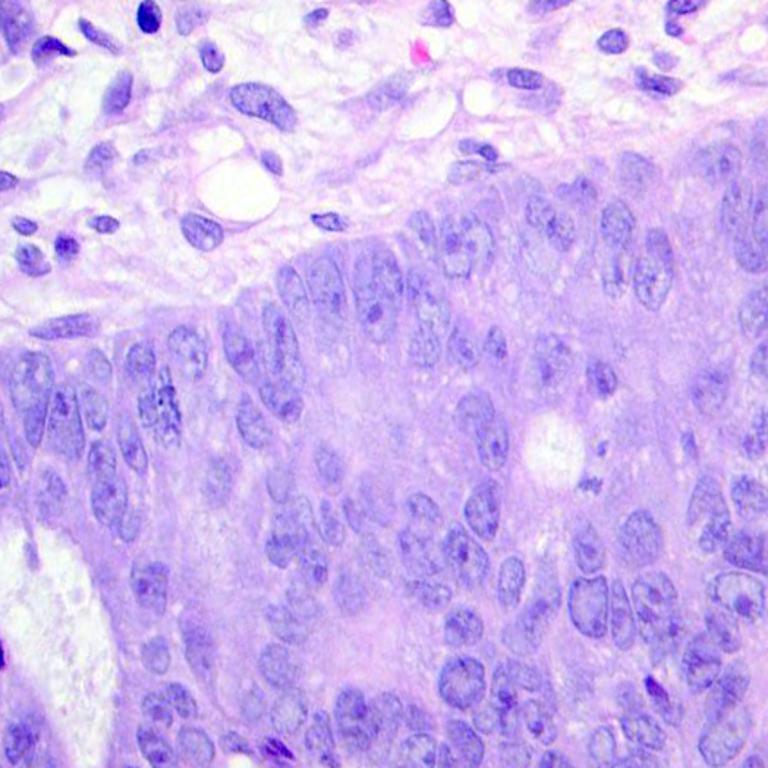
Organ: colon
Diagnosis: adenocarcinomas